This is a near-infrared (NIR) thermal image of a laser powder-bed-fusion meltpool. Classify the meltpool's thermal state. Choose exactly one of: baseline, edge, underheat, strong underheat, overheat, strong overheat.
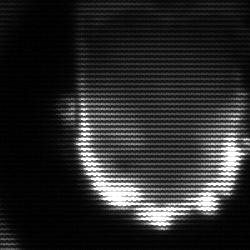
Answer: baseline